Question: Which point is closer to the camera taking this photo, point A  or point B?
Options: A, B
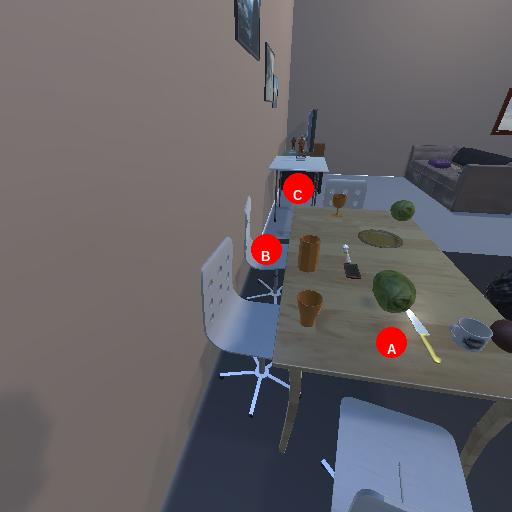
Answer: A